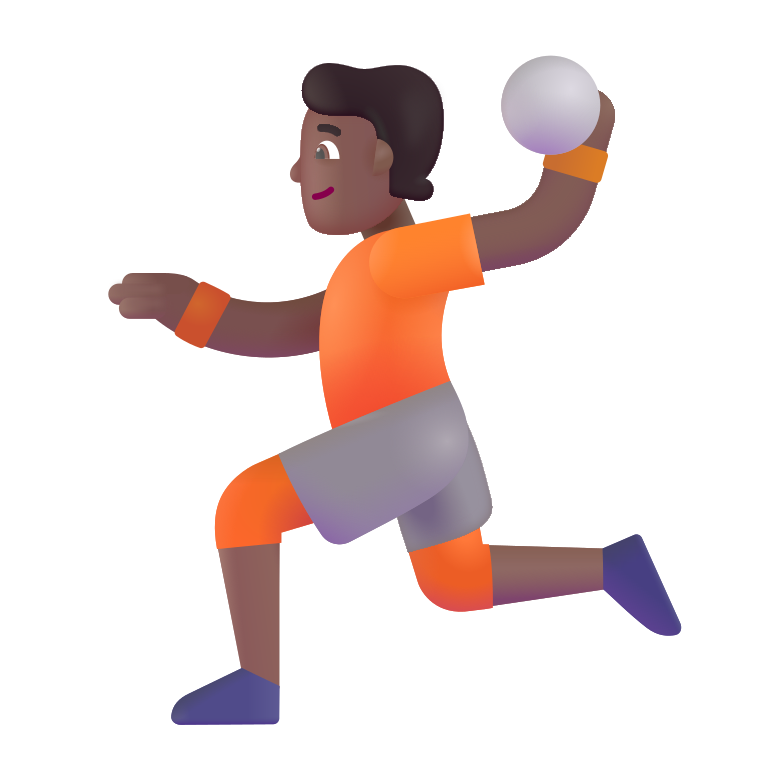
person playing handball color  dark